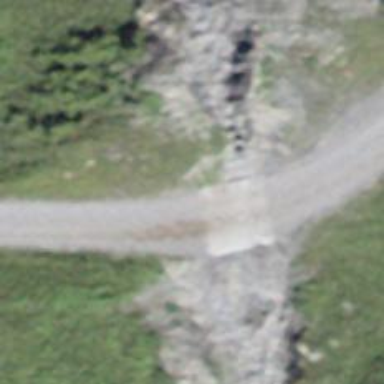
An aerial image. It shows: Asphalt road with ford.